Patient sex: M
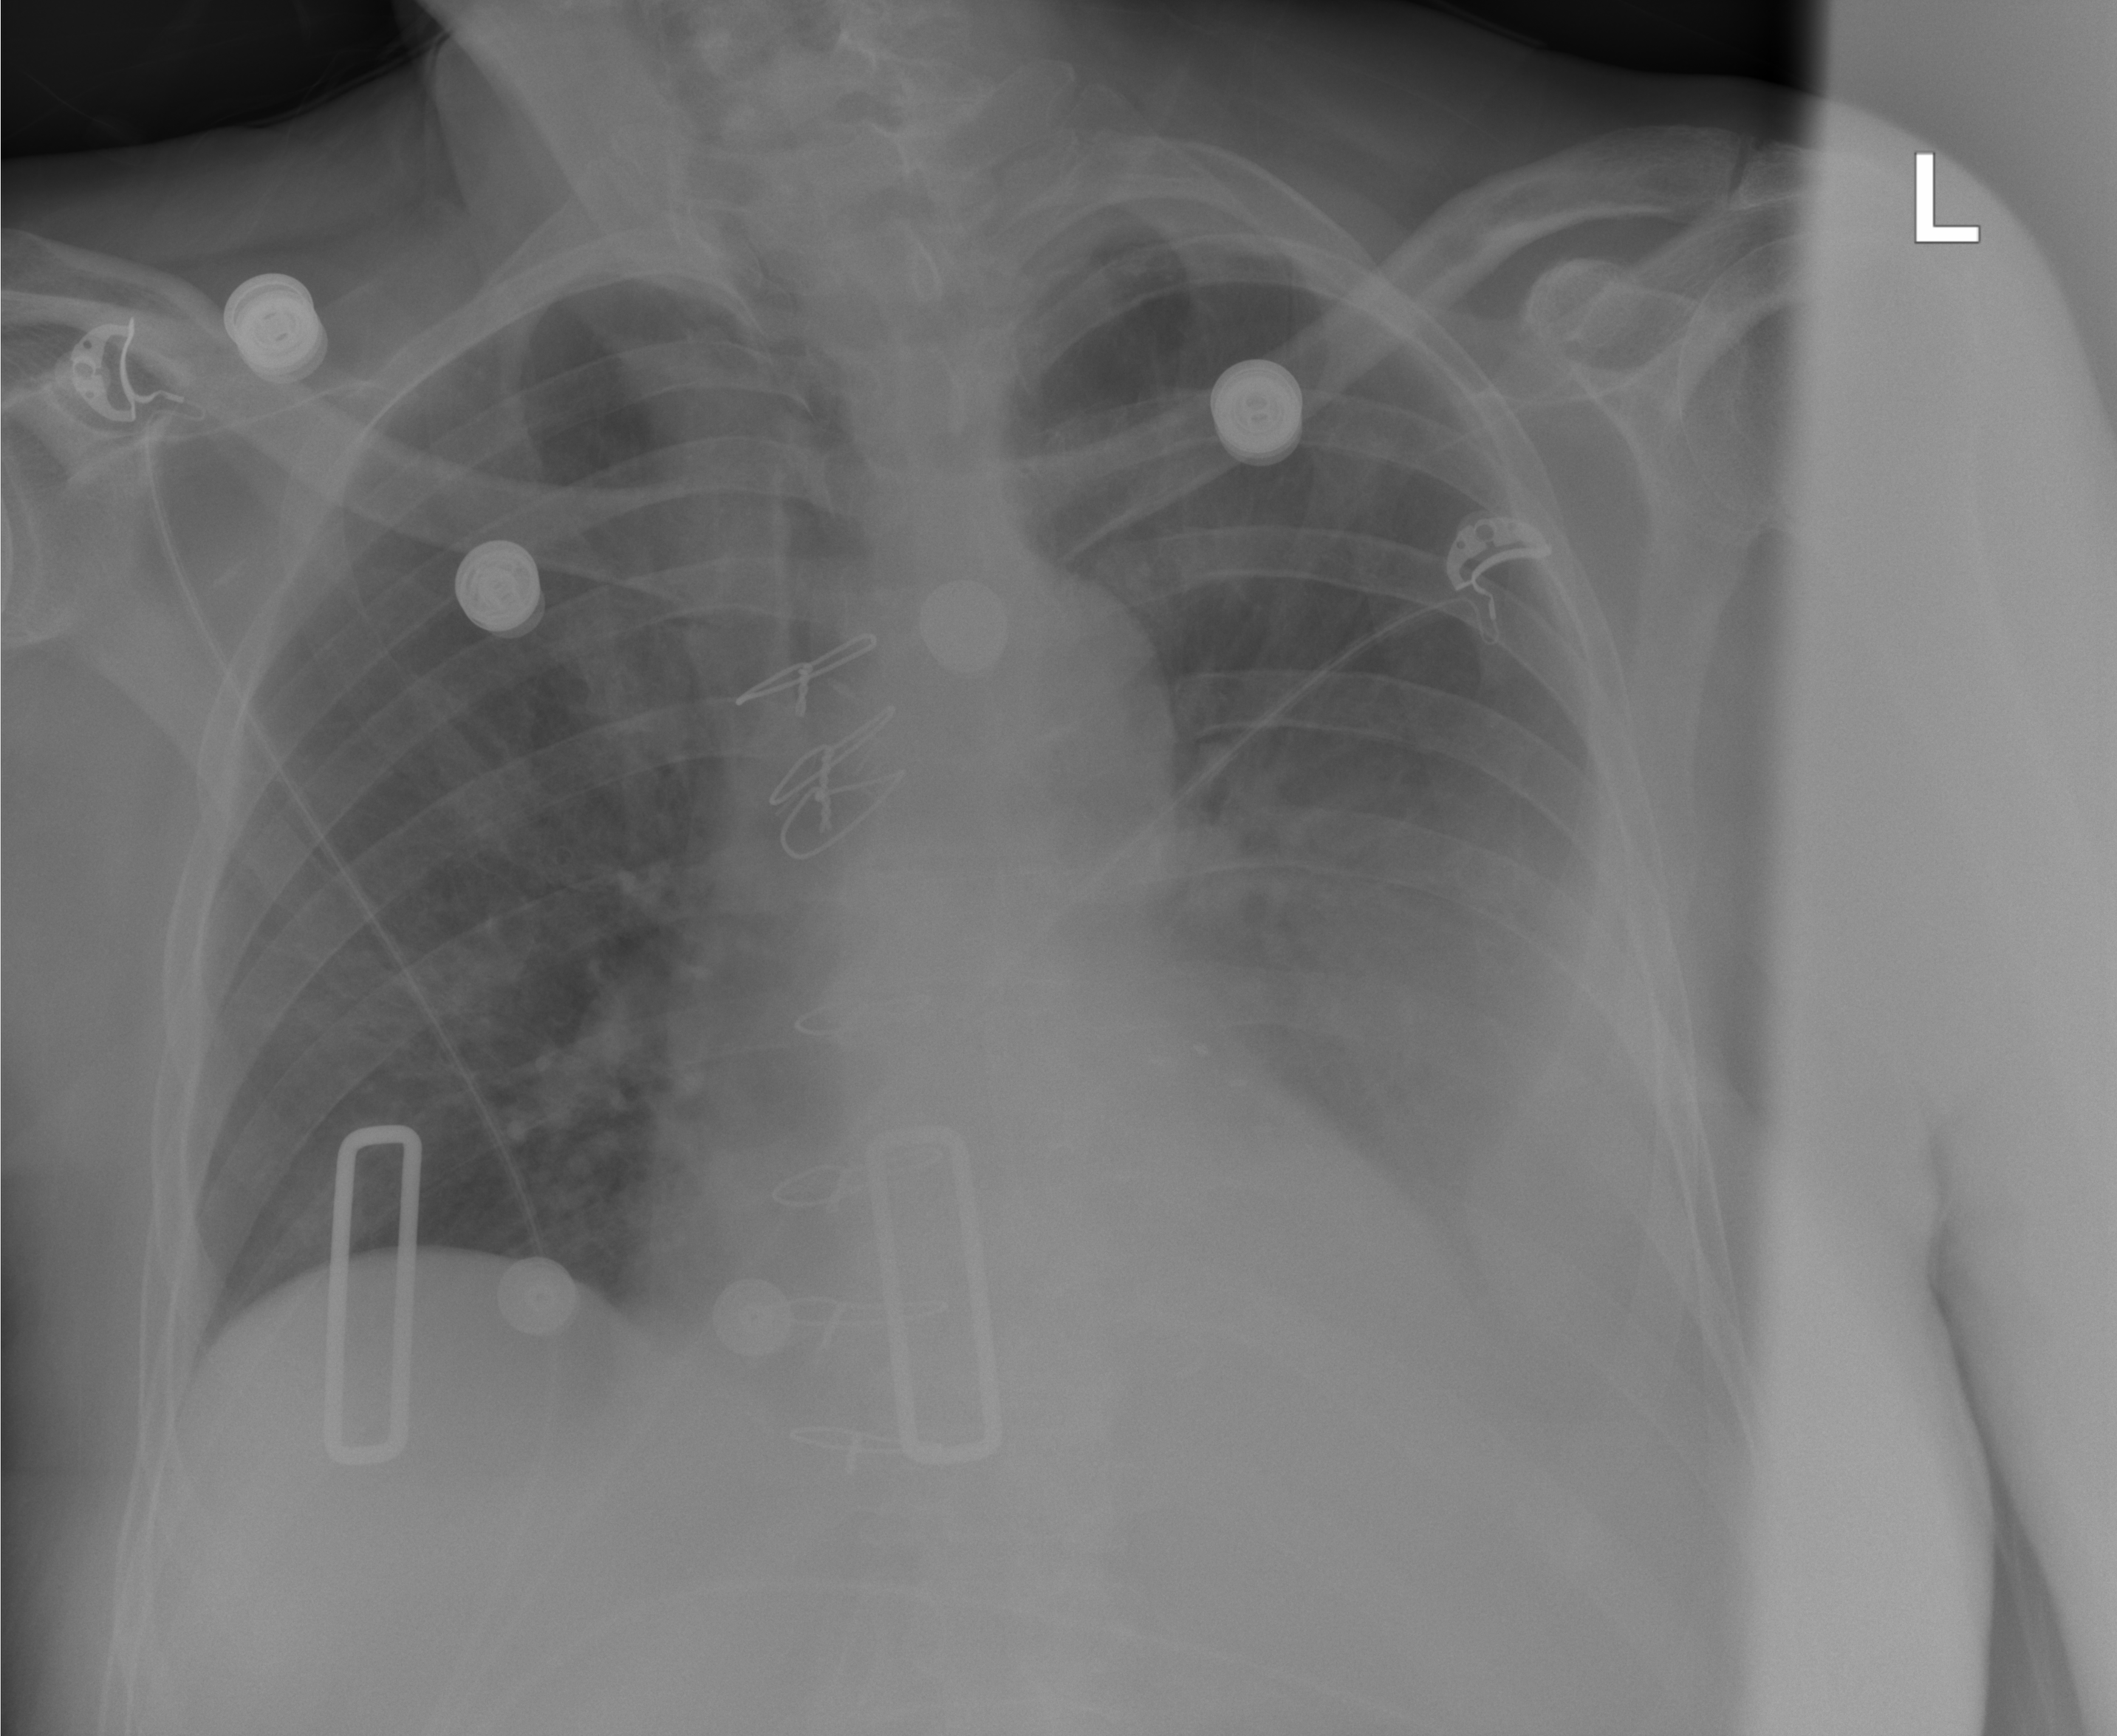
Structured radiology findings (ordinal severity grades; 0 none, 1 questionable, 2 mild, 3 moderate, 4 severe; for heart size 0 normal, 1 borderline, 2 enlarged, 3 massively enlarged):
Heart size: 0
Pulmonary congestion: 0
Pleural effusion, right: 0
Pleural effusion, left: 3
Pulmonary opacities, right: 0
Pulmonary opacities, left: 0
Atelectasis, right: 0
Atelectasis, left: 3